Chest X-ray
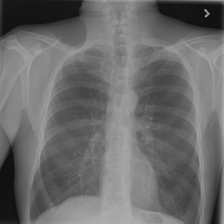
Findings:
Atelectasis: positive
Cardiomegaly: negative
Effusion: negative
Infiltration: negative
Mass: negative
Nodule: negative
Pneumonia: negative
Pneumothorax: negative
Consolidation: negative
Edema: negative
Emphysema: negative
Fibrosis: negative
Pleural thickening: negative
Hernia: negative